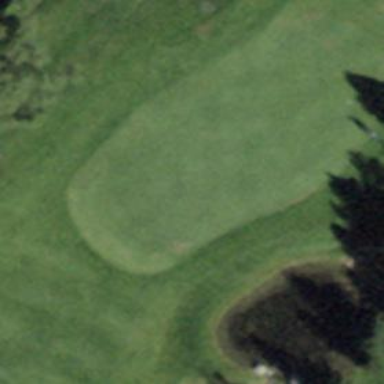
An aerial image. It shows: Picturesque green golfing area with grass land use.